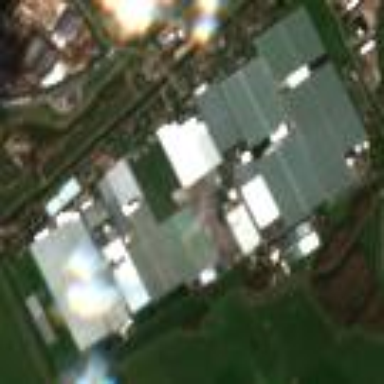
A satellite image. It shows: Greenhouses used for horticulture on farm.